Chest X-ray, PA view. Patient: 54 years old, sex F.
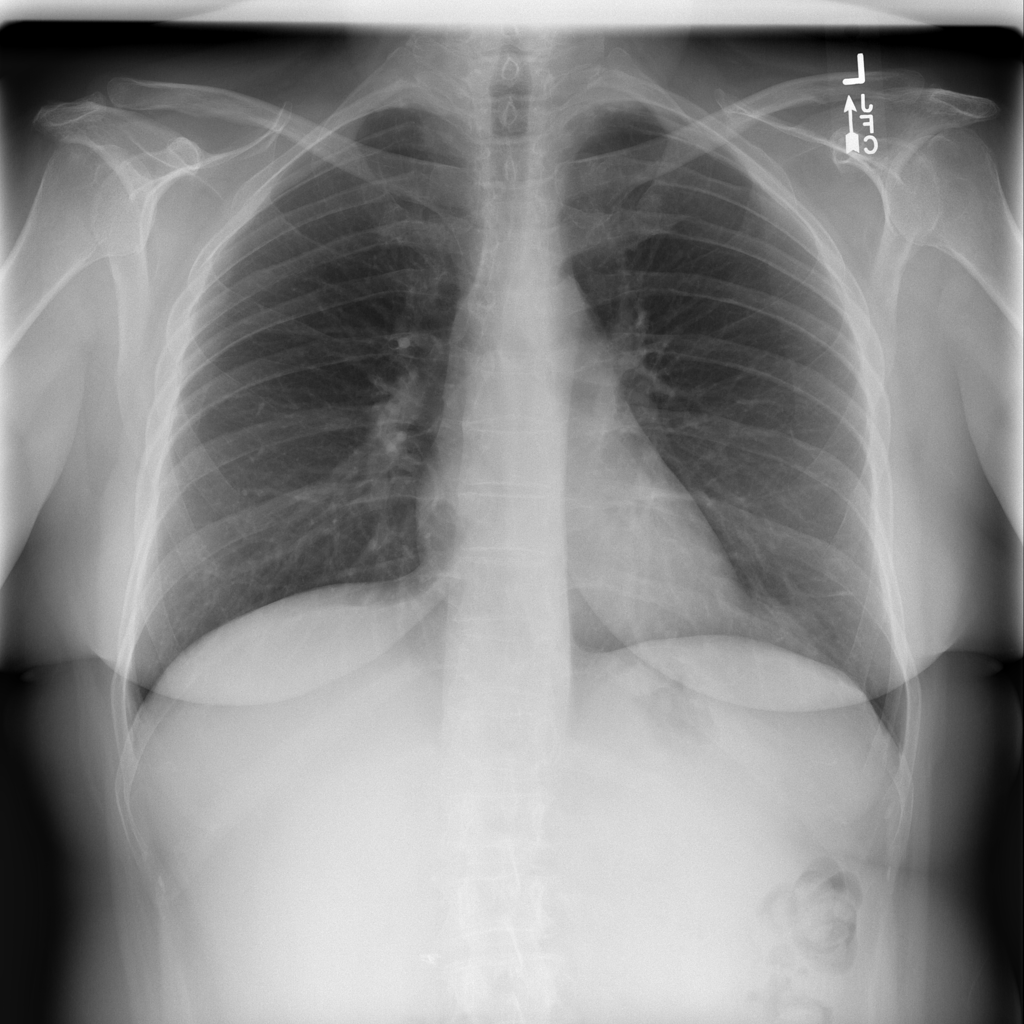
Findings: No Finding